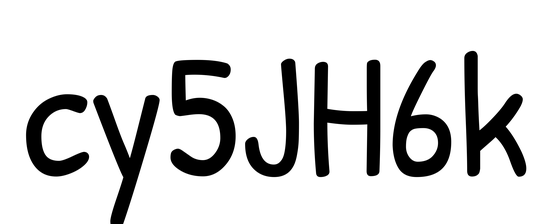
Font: PatrickHand-Regular